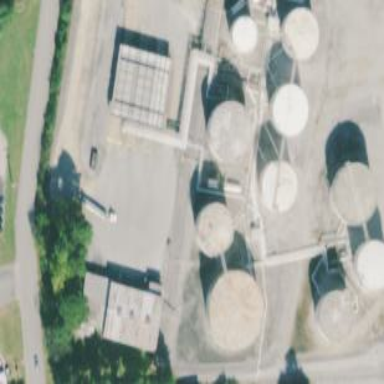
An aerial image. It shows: Industrial area designated as petroleum terminal.